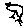
Label: bird